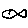
Label: fish